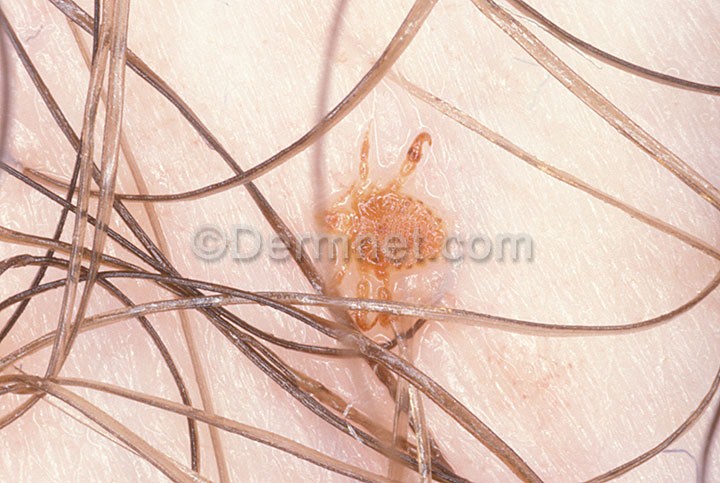
Disease: Scabies Lyme Disease and other Infestations and Bites